Question: i make a one app like a see data on a info windows my data is very long and i used scroll view for scroll info windows but not getting scroll event in map v2 so, tell me is it possible to scroll data on info windows in map.
i tried google but not getting any out put so i put my query here.
please see my below images. my data cut at bottom of the info windows but when i scroll info windows get map scroll event..

'''
<?xml version="1.0" encoding="utf-8"?>
'''
'''
<ImageView
android:id="@+id/badge"
android:layout_width="130dp"
android:layout_height="130dp"
android:layout_gravity="center"
android:layout_marginRight="5dp"
android:adjustViewBounds="true"
android:contentDescription="@string/image_not_available"
android:src="@drawable/ic_zp" >
</ImageView>
<ScrollView
android:id="@+id/scroll"
android:layout_width="wrap_content"
android:layout_height="wrap_content" >
<LinearLayout
android:layout_width="wrap_content"
android:layout_height="wrap_content"
android:orientation="vertical" >
<TextView
android:id="@+id/title"
android:layout_width="wrap_content"
android:layout_height="wrap_content"
android:layout_gravity="left"
android:ellipsize="end"
android:singleLine="true"
android:text="@string/title"
android:textColor="@color/dark_blue"
android:textSize="14sp"
android:textStyle="bold" />
<RelativeLayout
android:id="@+id/Layout1"
android:layout_width="wrap_content"
android:layout_height="wrap_content"
android:visibility="visible" >
<TextView
android:id="@+id/lbl_company"
android:layout_width="wrap_content"
android:layout_height="wrap_content"
android:ellipsize="end"
android:paddingRight="3dp"
android:singleLine="true"
android:text="@string/lbl_company"
android:textColor="@color/dark_gray"
android:textSize="14sp" />
<TextView
android:id="@+id/snippet"
android:layout_width="wrap_content"
android:layout_height="wrap_content"
android:layout_toRightOf="@id/lbl_company"
android:ellipsize="end"
android:singleLine="false"
android:text="@string/snippet"
android:textColor="@color/dark_gray"
android:textSize="14sp" />
</RelativeLayout>
<RelativeLayout
android:id="@+id/Layout2"
android:layout_width="wrap_content"
android:layout_height="wrap_content"
android:visibility="visible" >
<TextView
android:id="@+id/lbl_description"
android:layout_width="wrap_content"
android:layout_height="wrap_content"
android:ellipsize="end"
android:paddingRight="3dp"
android:singleLine="true"
android:text="@string/lbl_desc"
android:textColor="@color/dark_gray"
android:textSize="14sp" />
<TextView
android:id="@+id/desc"
android:layout_width="wrap_content"
android:layout_height="wrap_content"
android:layout_toRightOf="@id/lbl_description"
android:ellipsize="end"
android:singleLine="false"
android:text="@string/snippet"
android:textColor="@color/dark_gray"
android:textSize="14sp" />
</RelativeLayout>
<RelativeLayout
android:id="@+id/Layout3"
android:layout_width="wrap_content"
android:layout_height="wrap_content"
android:visibility="visible" >
<TextView
android:id="@+id/lbl_salary"
android:layout_width="wrap_content"
android:layout_height="wrap_content"
android:ellipsize="end"
android:paddingRight="3dp"
android:singleLine="true"
android:text="@string/lbl_salary"
android:textColor="@color/dark_gray"
android:textSize="14sp" />
<TextView
android:id="@+id/salary"
android:layout_width="wrap_content"
android:layout_height="wrap_content"
android:layout_toRightOf="@id/lbl_salary"
android:ellipsize="end"
android:singleLine="false"
android:text="@string/snippet"
android:textColor="@color/dark_gray"
android:textSize="14sp" />
</RelativeLayout>
<RelativeLayout
android:id="@+id/Layout4"
android:layout_width="wrap_content"
android:layout_height="wrap_content"
android:visibility="visible" >
<TextView
android:id="@+id/lbl_instructions"
android:layout_width="wrap_content"
android:layout_height="wrap_content"
android:ellipsize="end"
android:paddingRight="3dp"
android:singleLine="true"
android:text="@string/lbl_instructions"
android:textColor="@color/dark_gray"
android:textSize="14sp" />
<TextView
android:id="@+id/instructions"
android:layout_width="wrap_content"
android:layout_height="wrap_content"
android:layout_toRightOf="@id/lbl_instructions"
android:ellipsize="end"
android:singleLine="false"
android:text="@string/snippet"
android:textColor="@color/dark_gray"
android:textSize="14sp" />
</RelativeLayout>
</LinearLayout>
</ScrollView>
'''
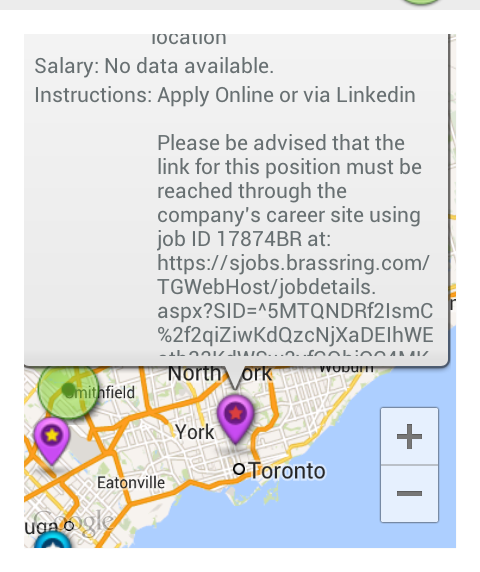
Answer: I dont think ScrollView is possible inside Custom 'InfoWindow'. You can achieve your goal by following way.
'Onclick' of 'InfoWindow' display dialog with entire description.
Like...
'''
map.setOnInfoWindowClickListener(new OnInfoWindowClickListener() {
@Override
public void onInfoWindowClick(Marker arg0) {
// TODO Auto-generated method stub
startActivity(new Intent(GoogleMAPV2Activity.this,
Customdialog.class));
//here pass your data in intent
}
});
'''
'Customdialog' contains 'TextView' which displays your entire data.
Here are the screenshots :

This is alternative way of your requirement, but you can also use this. Hope it helps.
Thanks,
Happy Codding.